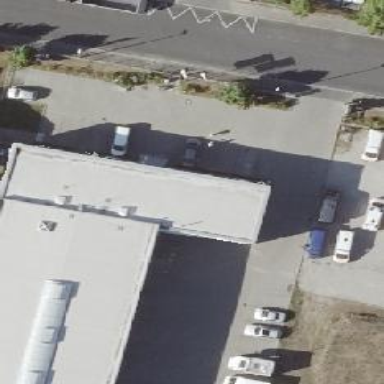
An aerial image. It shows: Commercial building.